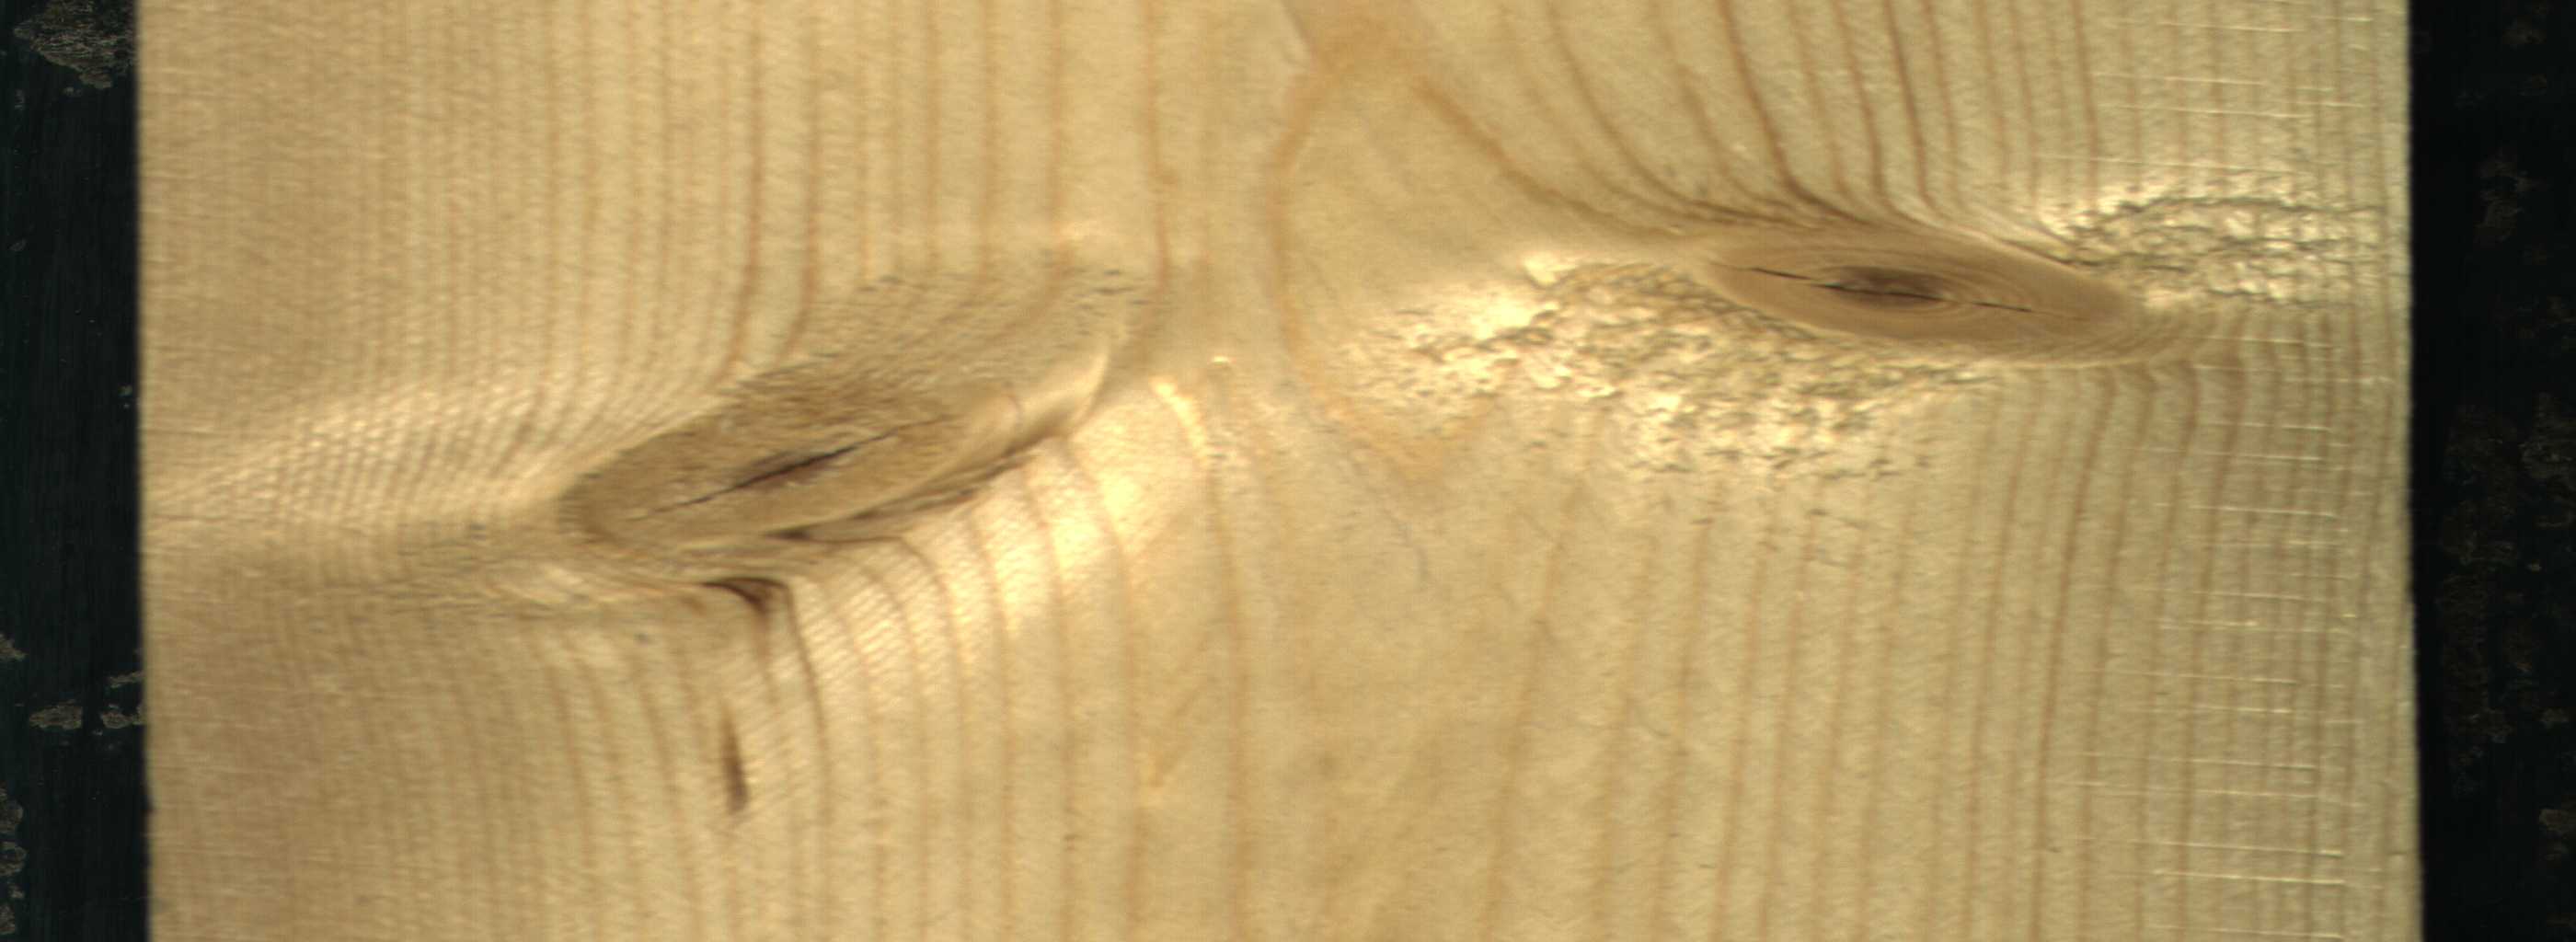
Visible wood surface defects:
resin
knot_with_crack
knot_with_crack